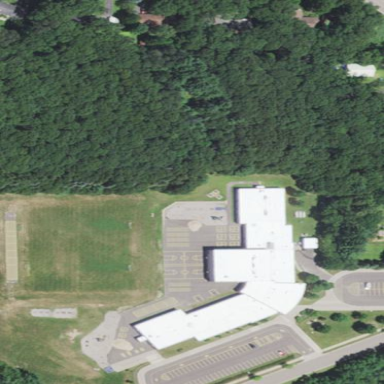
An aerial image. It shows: School.